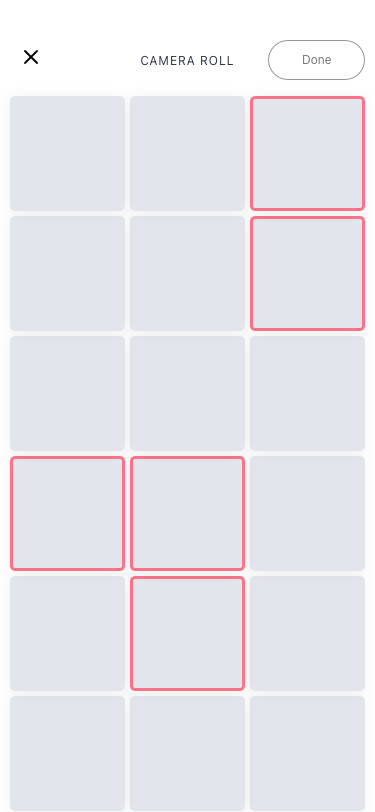
Text in this UI design:
CAMERA ROLL